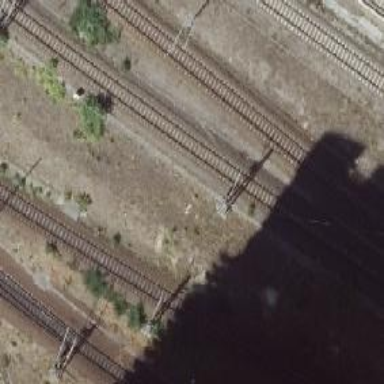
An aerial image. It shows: Catenary mast for power lines.